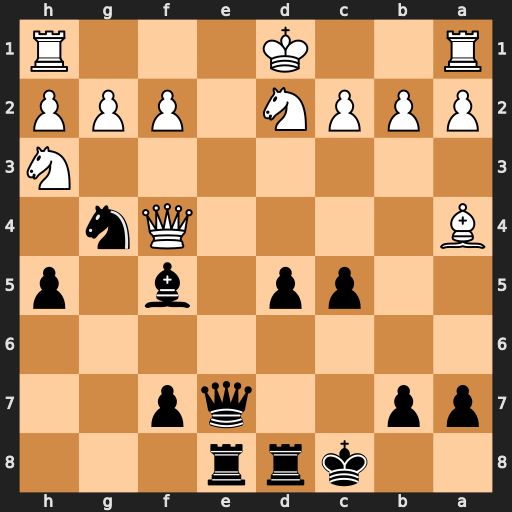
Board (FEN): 2krr3/pp2qp2/8/2pp1b1p/B4Qn1/7N/PPPN1PPP/R2K3R
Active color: b
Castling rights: -
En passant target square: -
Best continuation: Qe2+ Kc1 Qe1+ Rxe1 Rxe1#